Chest X-ray:
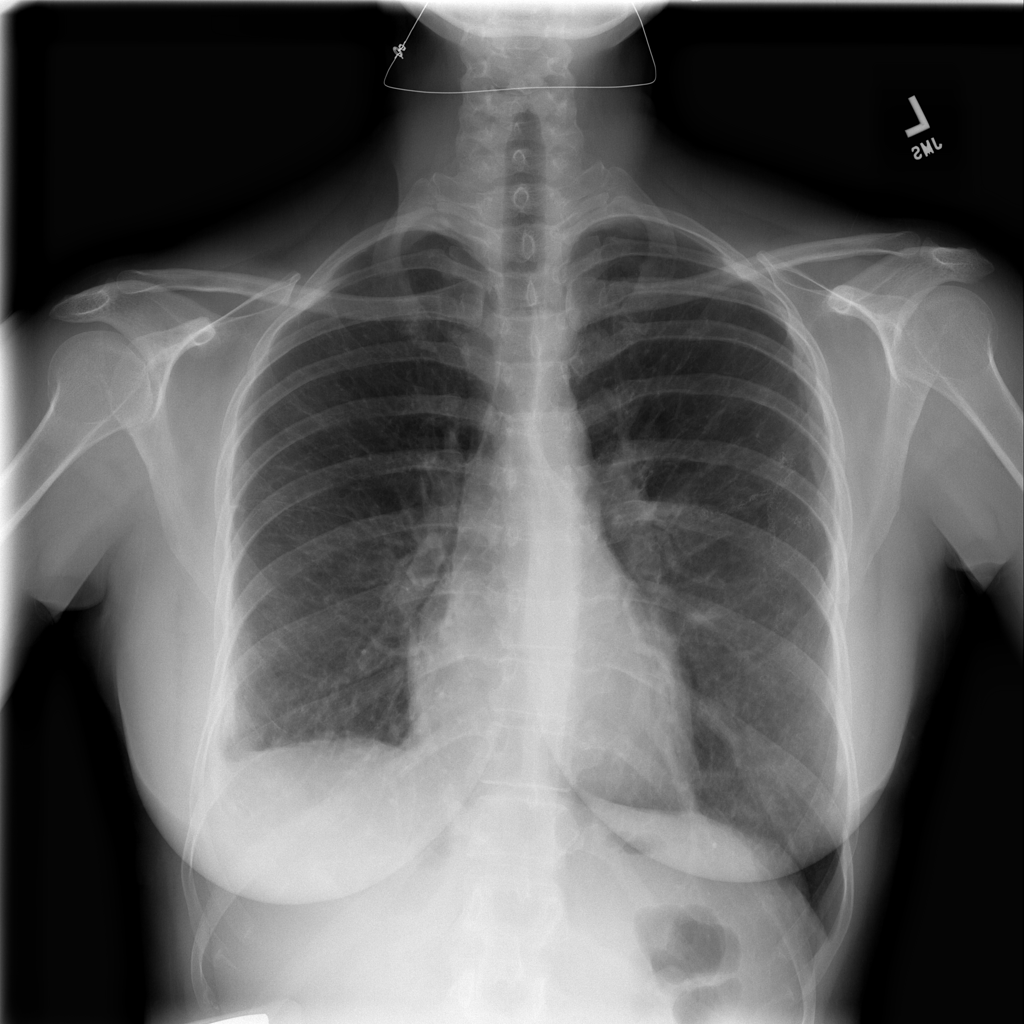
Findings: Pleural Thickening
No abnormal finding: no